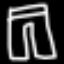
Label: pants